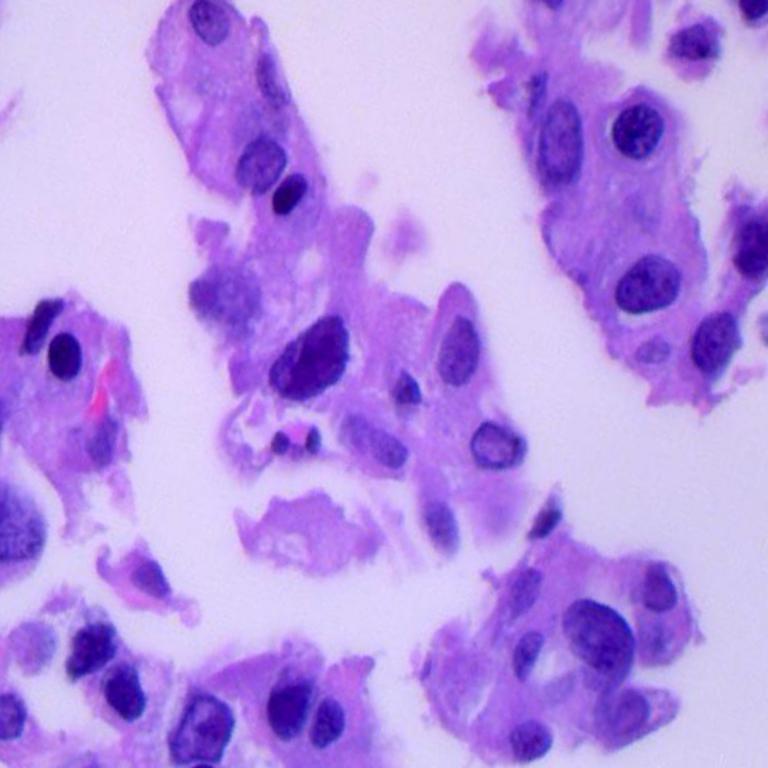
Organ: lung
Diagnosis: adenocarcinomas